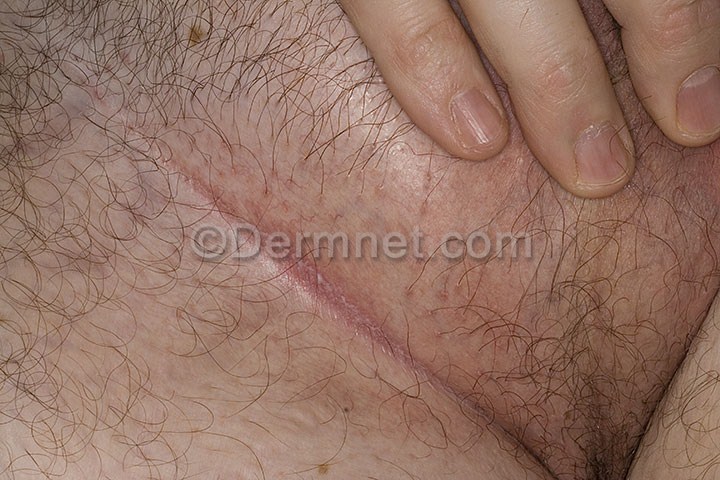
Disease: Tinea Ringworm Candidiasis and other Fungal Infections